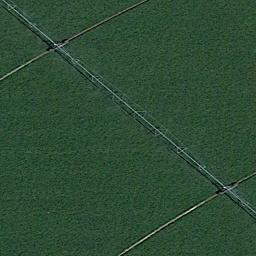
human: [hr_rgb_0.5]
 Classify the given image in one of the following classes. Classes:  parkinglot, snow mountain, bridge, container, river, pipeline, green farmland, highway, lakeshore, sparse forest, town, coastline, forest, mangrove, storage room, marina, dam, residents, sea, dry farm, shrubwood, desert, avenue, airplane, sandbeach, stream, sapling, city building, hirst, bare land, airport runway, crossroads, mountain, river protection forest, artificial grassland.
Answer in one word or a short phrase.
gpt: artificial grassland